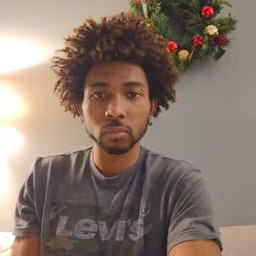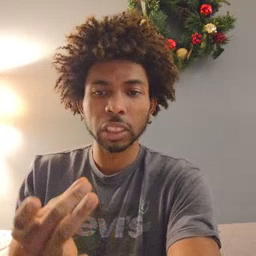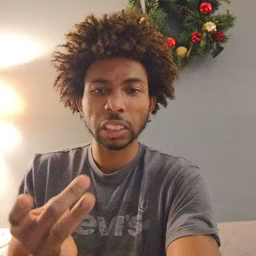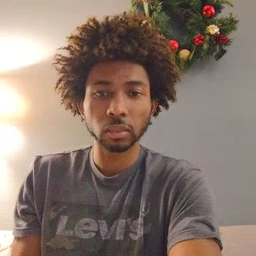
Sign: sticky